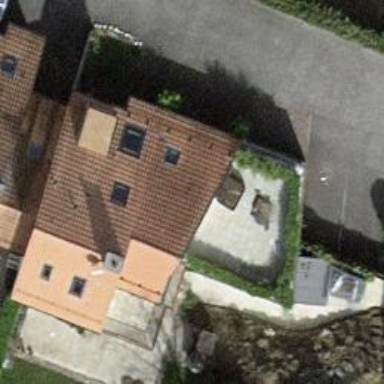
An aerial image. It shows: View of roof of building.